Interaction volume radius: 5 \u00c5
Interaction volume height: 10 \u00c5
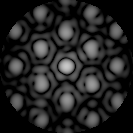
Disorder parameter: 0.2639